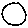
Label: circle